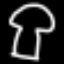
Label: mushroom